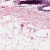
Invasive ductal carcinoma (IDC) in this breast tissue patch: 0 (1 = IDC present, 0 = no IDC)